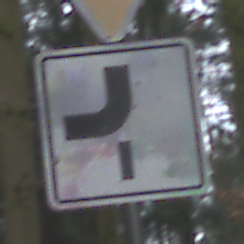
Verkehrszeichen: VerlaufVorfahrtsstrasse7
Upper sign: VorfahrtGewaehren
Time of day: Midday
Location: Outdoor (Nature)
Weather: Overcast
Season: NotSpecified
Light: Natural